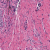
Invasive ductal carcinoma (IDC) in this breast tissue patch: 0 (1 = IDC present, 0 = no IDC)